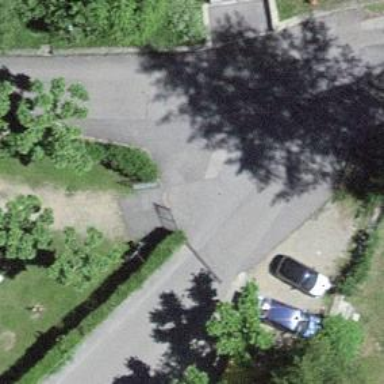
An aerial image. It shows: Gate.